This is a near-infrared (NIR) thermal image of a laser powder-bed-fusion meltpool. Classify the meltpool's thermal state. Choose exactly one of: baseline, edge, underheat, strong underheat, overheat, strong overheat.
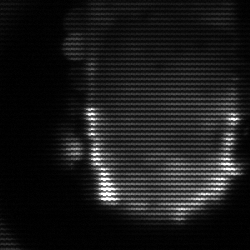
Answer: baseline